Aerial crown-view tile of a tropical tree (Barro Colorado Island, Panama), acquired 20241216:
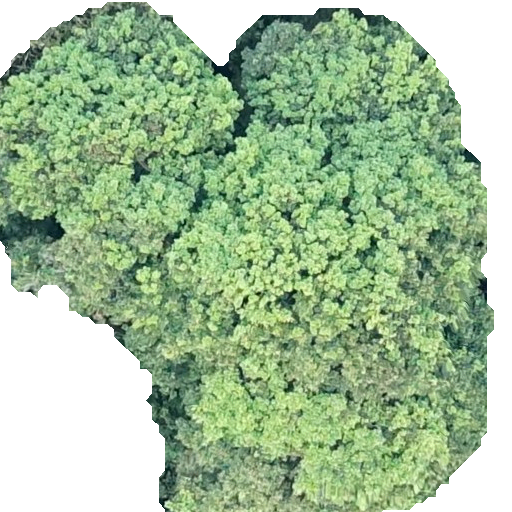
Species: Prioria copaifera
GBIF accepted scientific name: Prioria copaifera
Crown area: 300.817 m²